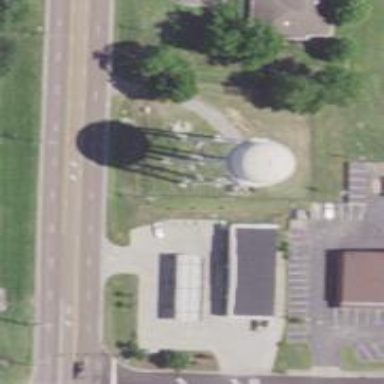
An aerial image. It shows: Water tower that is man-made.